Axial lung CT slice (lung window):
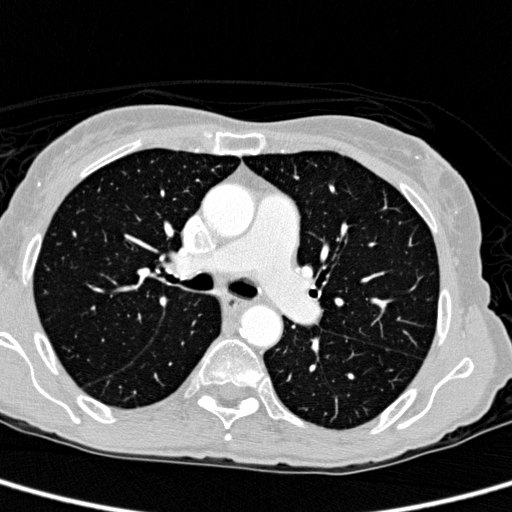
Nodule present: no